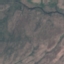
Land use / land cover: HerbaceousVegetation